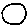
Label: circle